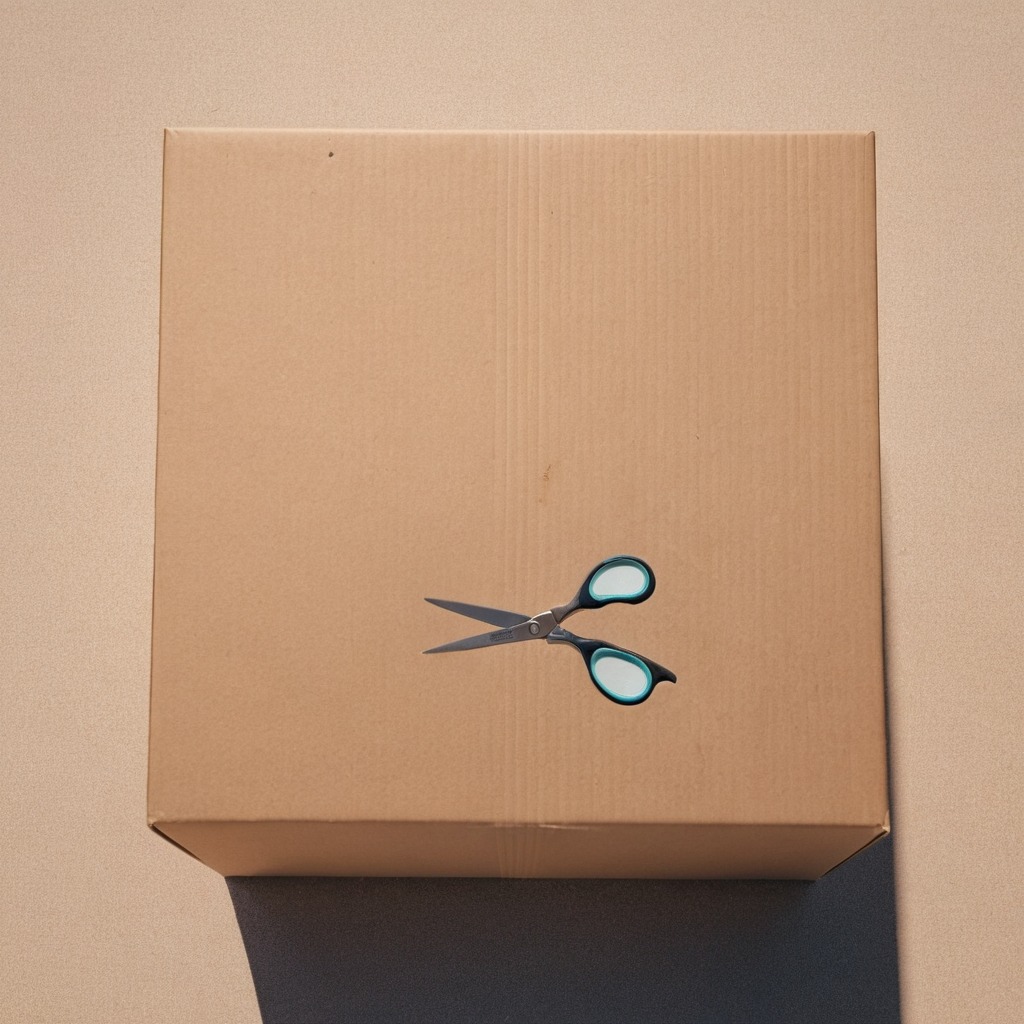
A scissor is lying on the cardboard box surface in an outdoor workshop during daytime bright natural light soft shadows slightly creased but